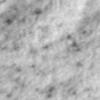
Label: no_change